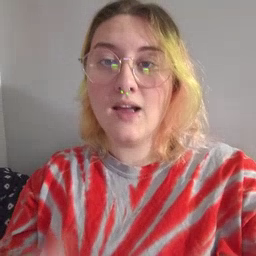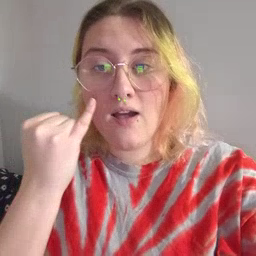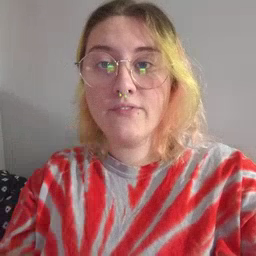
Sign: if